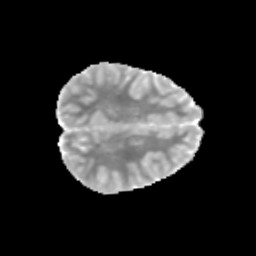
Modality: MD
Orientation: axial
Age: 11
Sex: male
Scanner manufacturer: siemens
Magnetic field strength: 3 T
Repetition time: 3.8 s
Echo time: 0.07 s